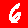
Digit: 6